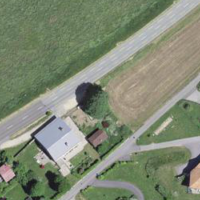
EUNIS habitat code: 24
Species observed at this site:
Podiceps cristatus
Motacilla cinerea
Larus michahellis
Anas platyrhynchos
Nucifraga caryocatactes
Bucephala clangula